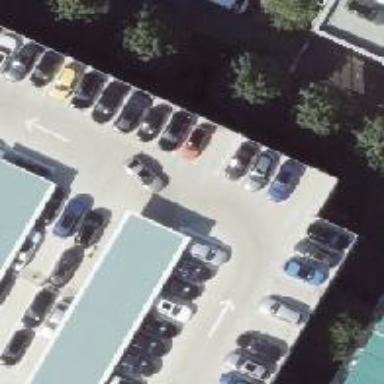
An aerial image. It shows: Parking entrance.